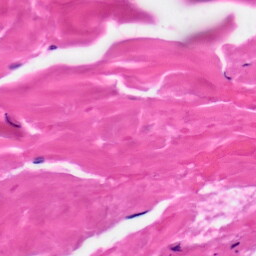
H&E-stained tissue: Skin